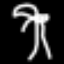
Label: palm tree